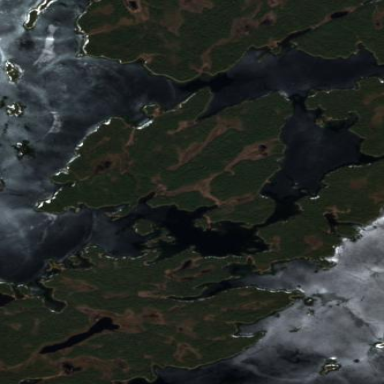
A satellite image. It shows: Island.